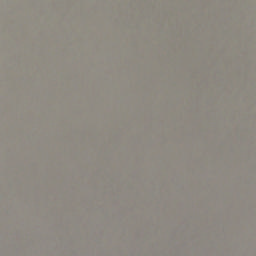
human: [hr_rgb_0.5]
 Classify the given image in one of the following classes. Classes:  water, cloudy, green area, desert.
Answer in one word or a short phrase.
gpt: cloudy